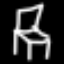
Label: chair